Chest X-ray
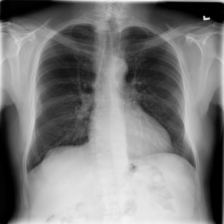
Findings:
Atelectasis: negative
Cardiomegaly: negative
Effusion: negative
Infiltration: negative
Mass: negative
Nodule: negative
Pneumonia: negative
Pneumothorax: negative
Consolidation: negative
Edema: negative
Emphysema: negative
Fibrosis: negative
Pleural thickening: negative
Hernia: negative